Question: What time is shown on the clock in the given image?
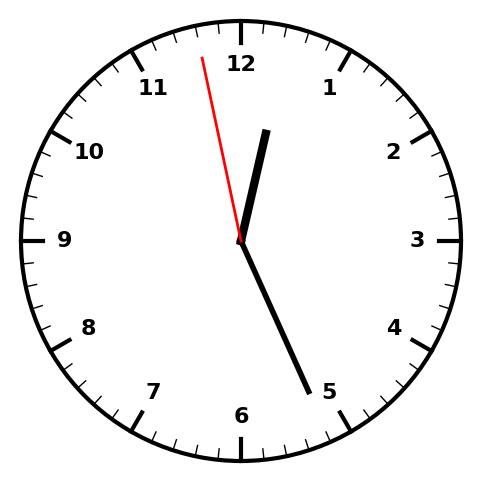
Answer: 12:25:58